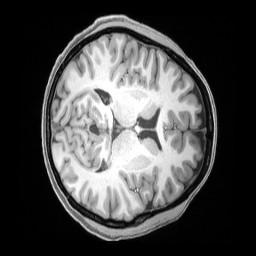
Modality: T1w
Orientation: axial
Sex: female
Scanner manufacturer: siemens
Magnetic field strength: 3 T
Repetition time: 2.4 s
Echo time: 0.00222 s